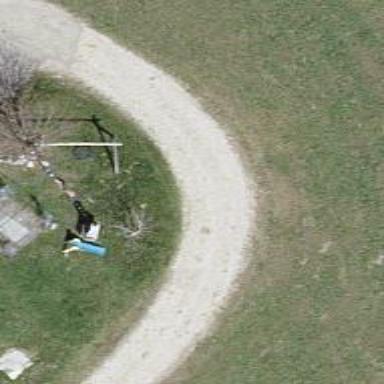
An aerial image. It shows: Well-maintained track road of grade 1.